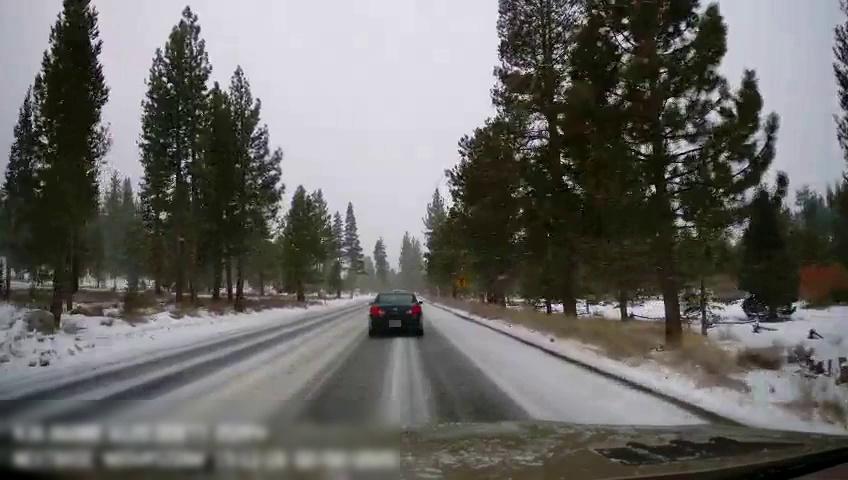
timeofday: Day
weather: Snowy
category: Drivable Space
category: Vehicles | SUV
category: Vehicles | Car
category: Traffic | Signs